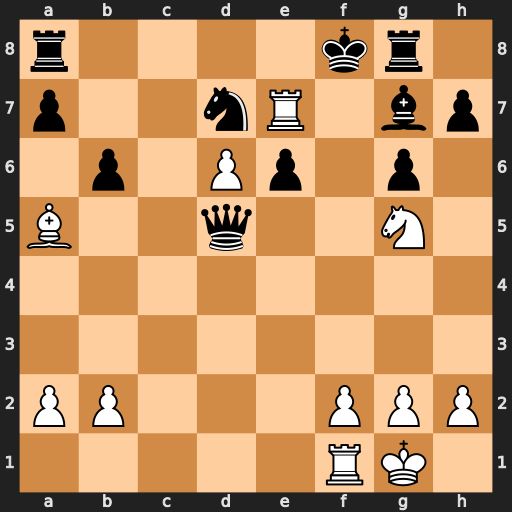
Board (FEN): r4kr1/p2nR1bp/1p1Pp1p1/B2q2N1/8/8/PP3PPP/5RK1
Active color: w
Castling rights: -
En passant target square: -
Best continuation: Nxh7#